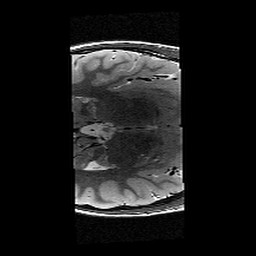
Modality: T2w
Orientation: axial
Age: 11
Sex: male
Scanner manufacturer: siemens
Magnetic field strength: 3 T
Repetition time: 9.23 s
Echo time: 0.067 s